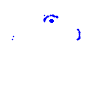
Particle: proton